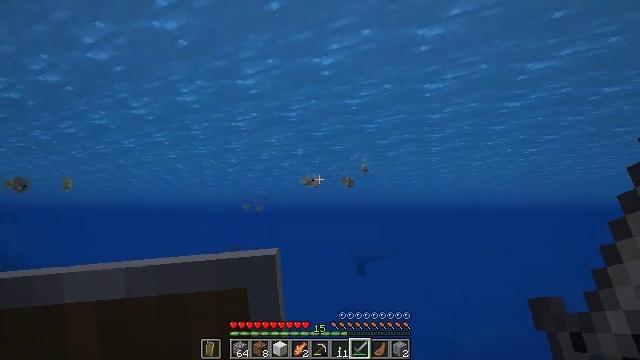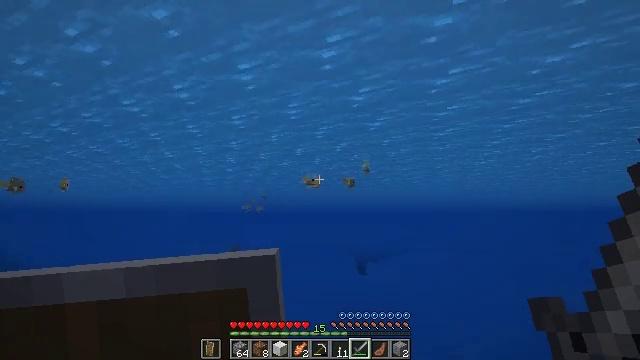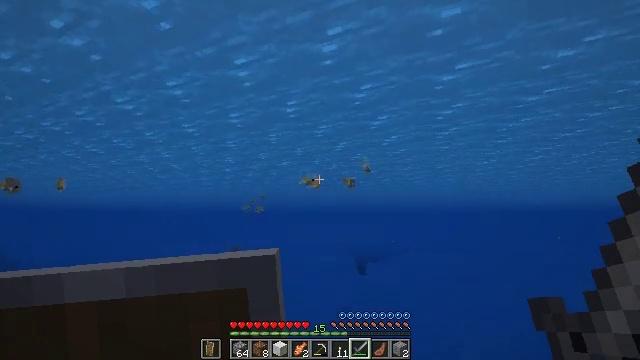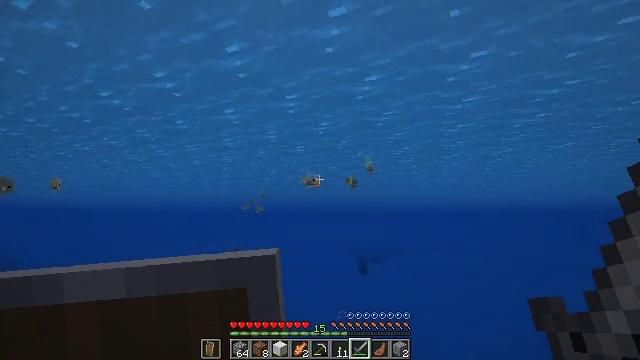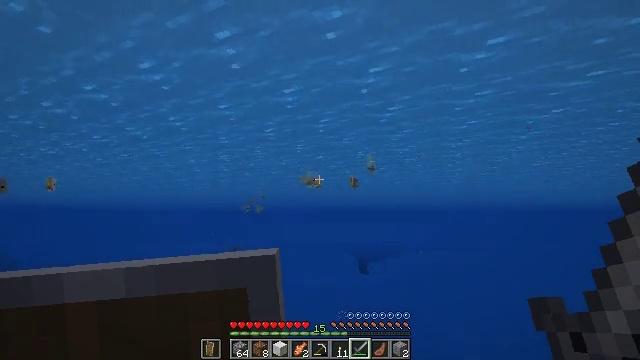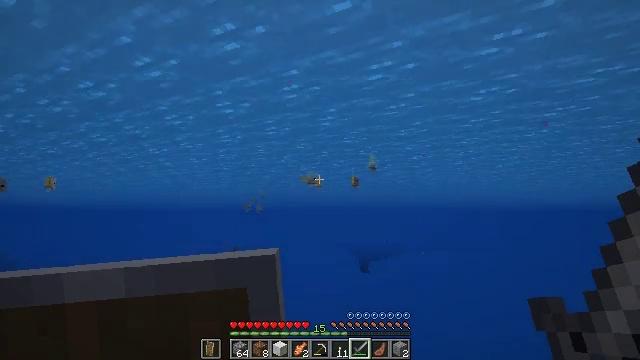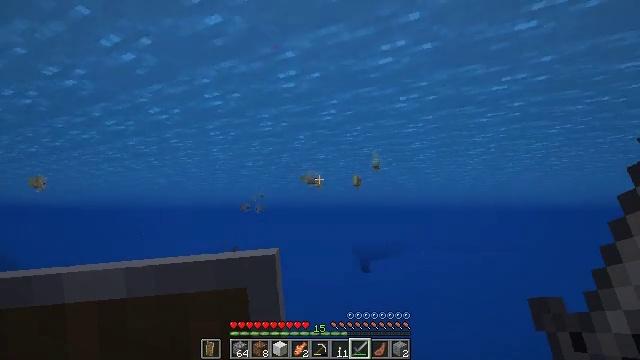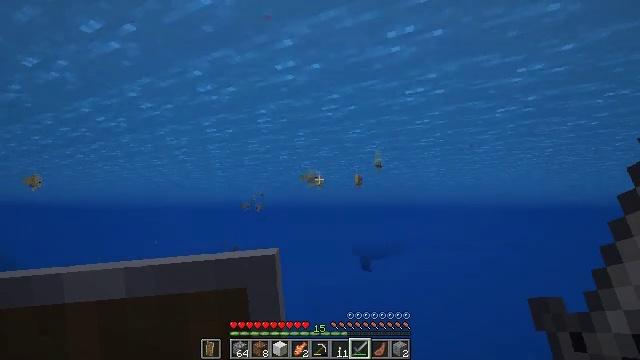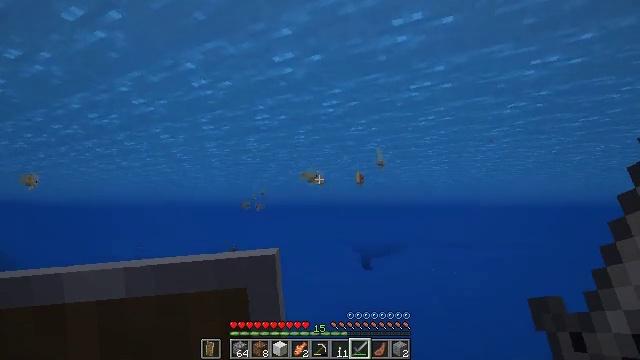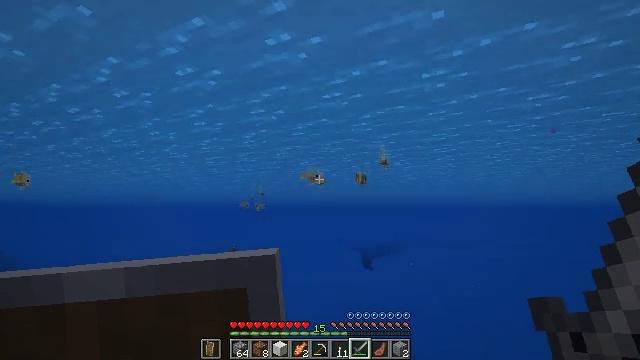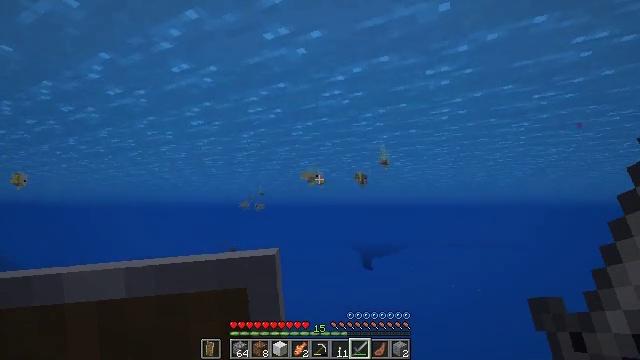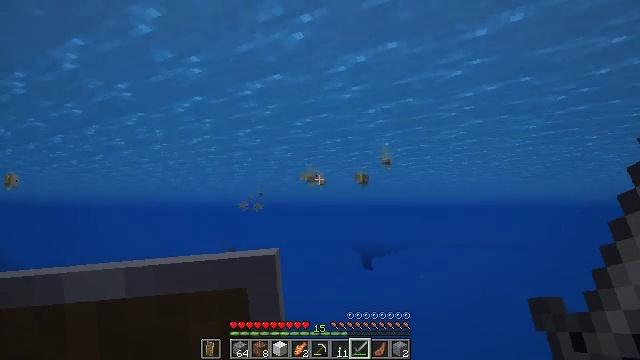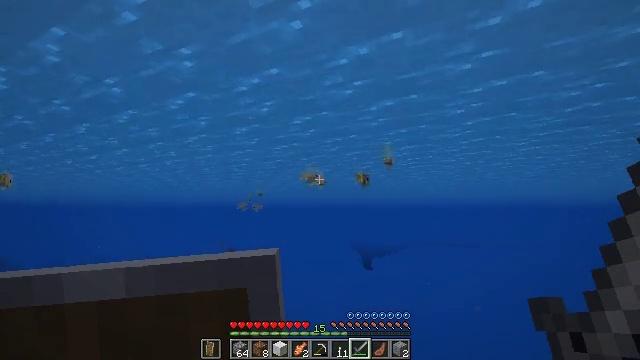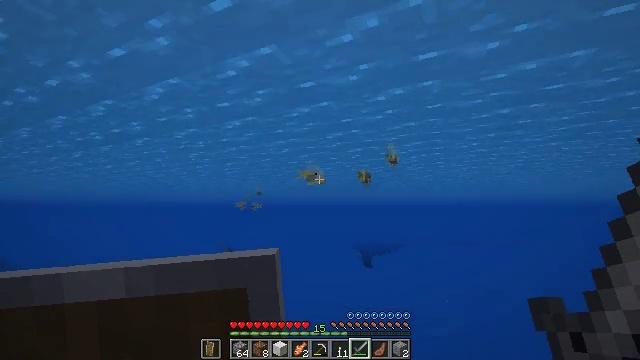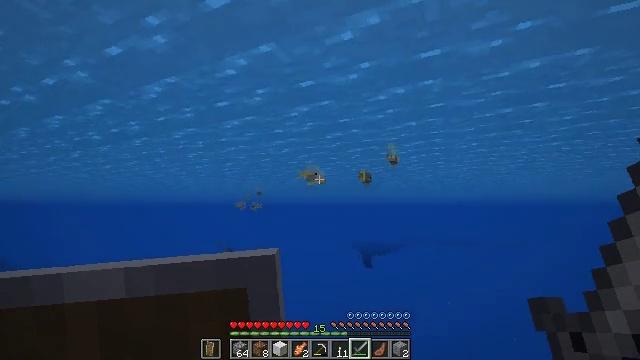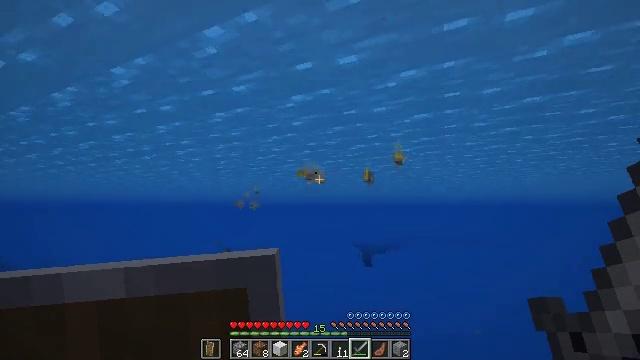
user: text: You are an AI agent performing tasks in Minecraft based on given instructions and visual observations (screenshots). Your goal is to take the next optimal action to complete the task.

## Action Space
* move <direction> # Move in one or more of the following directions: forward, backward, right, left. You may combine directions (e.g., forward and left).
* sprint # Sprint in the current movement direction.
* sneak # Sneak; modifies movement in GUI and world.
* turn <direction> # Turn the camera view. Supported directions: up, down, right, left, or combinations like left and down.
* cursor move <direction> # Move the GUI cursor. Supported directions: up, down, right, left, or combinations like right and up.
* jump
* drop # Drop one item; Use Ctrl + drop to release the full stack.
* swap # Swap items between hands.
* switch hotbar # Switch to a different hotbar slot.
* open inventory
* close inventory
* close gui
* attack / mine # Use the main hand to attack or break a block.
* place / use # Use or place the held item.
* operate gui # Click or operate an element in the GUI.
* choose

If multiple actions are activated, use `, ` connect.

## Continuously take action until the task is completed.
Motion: motion action
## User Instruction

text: Kill mobs in the water.
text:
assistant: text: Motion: move forward
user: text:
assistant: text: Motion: move forward
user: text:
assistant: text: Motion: move forward
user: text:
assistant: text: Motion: move forward
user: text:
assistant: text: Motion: move forward
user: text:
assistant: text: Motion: move forward
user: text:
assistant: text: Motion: move forward
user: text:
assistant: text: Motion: move forward
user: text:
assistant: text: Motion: move forward
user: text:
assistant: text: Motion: move forward
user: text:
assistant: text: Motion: move forward
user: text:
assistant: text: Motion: move forward
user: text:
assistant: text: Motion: move forward
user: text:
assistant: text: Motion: move forward
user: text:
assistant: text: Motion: move forward
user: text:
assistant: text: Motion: move forward
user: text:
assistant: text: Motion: move forward
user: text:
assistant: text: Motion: move forward
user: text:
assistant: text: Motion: move forward
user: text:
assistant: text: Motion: move forward
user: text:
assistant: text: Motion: move forward
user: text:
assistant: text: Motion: move forward
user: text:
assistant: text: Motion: move forward
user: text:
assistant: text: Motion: move forward
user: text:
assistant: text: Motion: move forward
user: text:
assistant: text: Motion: move forward
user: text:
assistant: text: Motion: move forward
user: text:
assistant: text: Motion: move forward
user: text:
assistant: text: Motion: move forward
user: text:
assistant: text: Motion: move forward